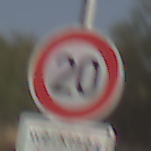
Verkehrszeichen: Geschwindigkeit20
Zusatzzeichen unten: ZeitangabenMitBeschraenkungAufWochentage7
Umgebung: Outdoor, Nature
Tageszeit: MorningAfternoon
Wetter: PartlyCloudy
Licht: Natural
Jahreszeit: NotSpecified
Kontrast: HighContrast